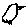
Label: bird